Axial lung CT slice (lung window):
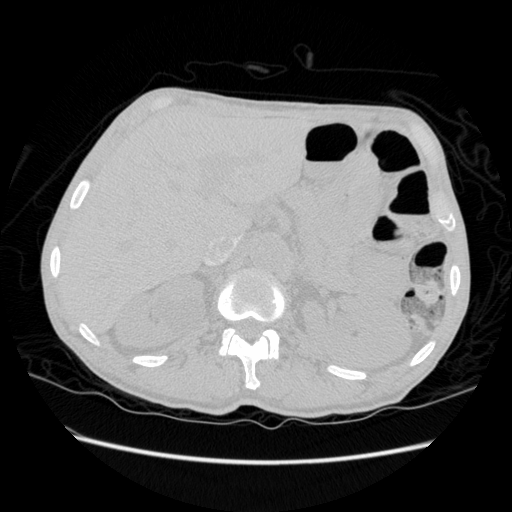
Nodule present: no